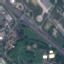
Label: Highway